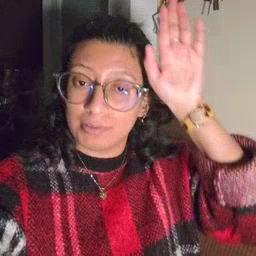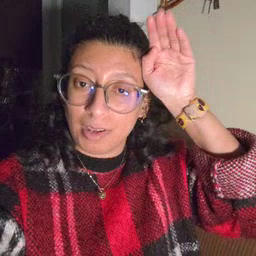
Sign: donkey